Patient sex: M
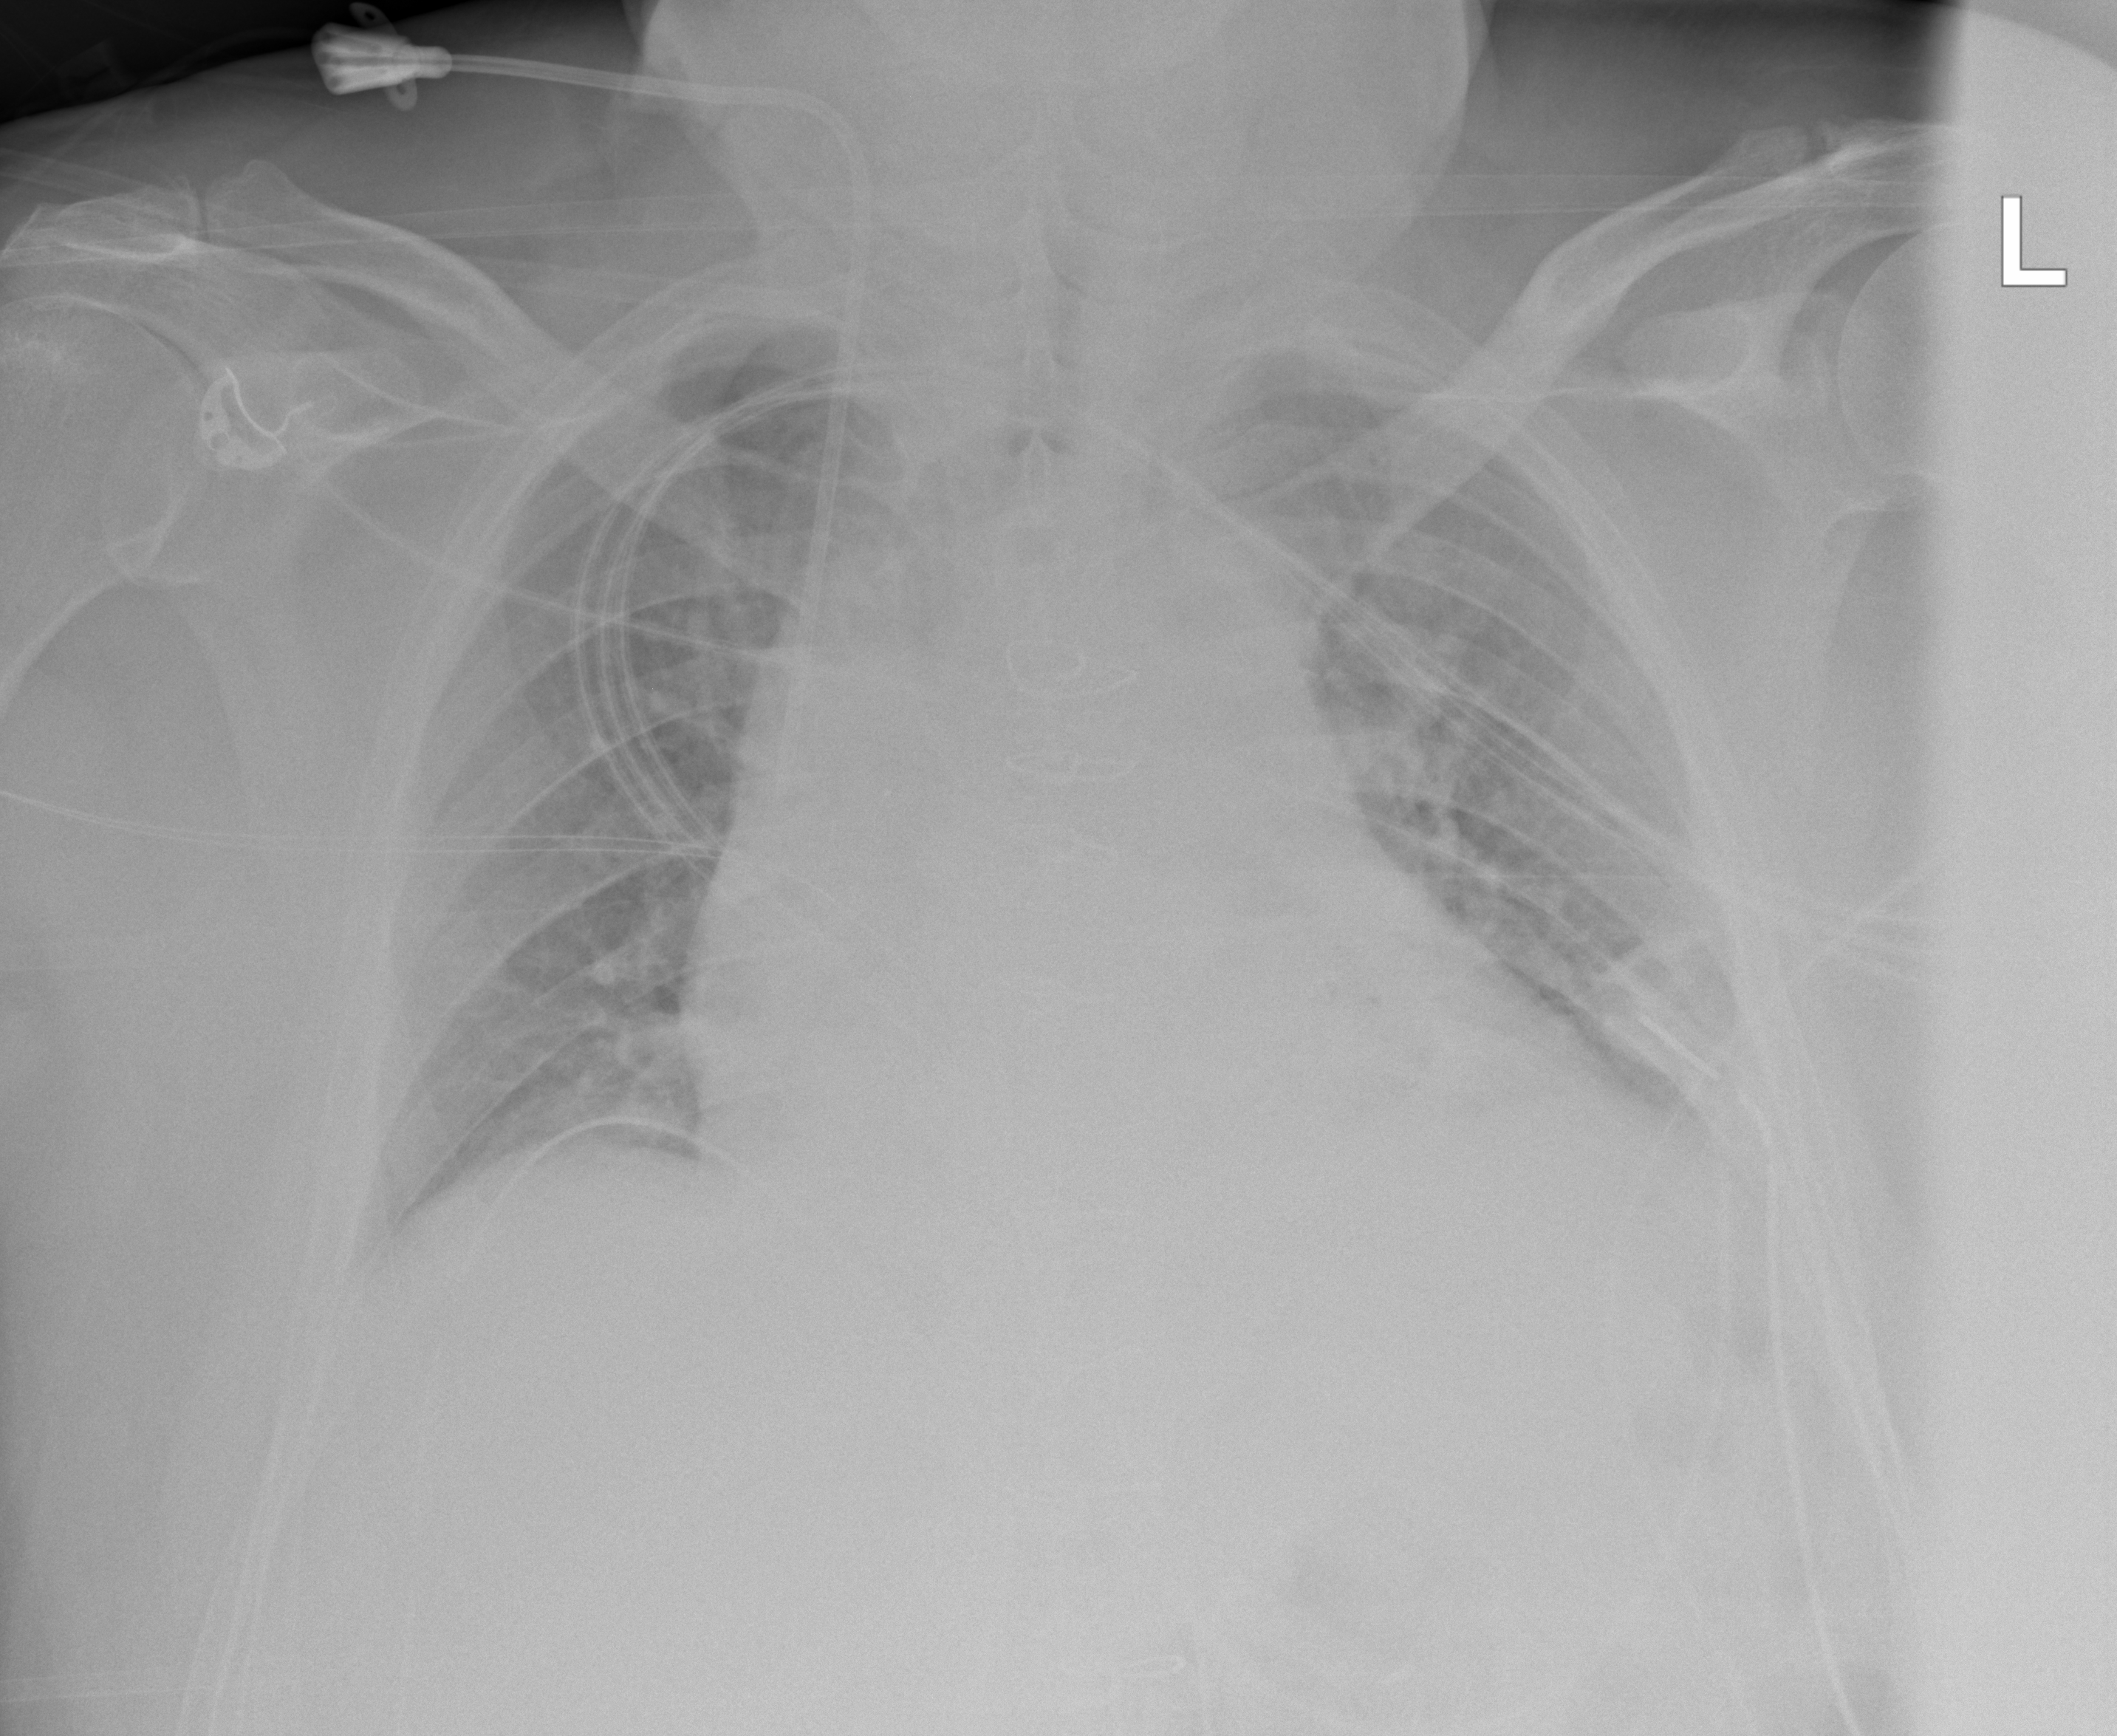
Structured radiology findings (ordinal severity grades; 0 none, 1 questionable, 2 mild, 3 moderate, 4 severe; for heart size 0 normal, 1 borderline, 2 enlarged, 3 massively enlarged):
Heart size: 2
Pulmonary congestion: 0
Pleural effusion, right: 0
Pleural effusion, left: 2
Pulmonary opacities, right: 0
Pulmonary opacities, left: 0
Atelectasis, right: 2
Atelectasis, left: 2